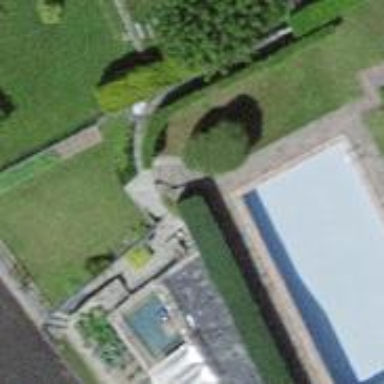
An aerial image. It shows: Swimming pool located in leisure land.